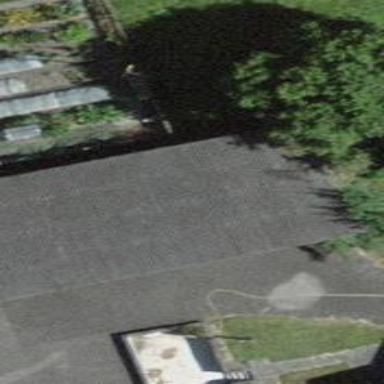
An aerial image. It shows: Barn.